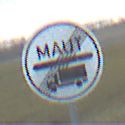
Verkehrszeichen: EndeMautpflicht
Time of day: SunriseSunset
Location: Outdoor (RoadRail)
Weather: PartlyCloudy
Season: NotSpecified
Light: Natural